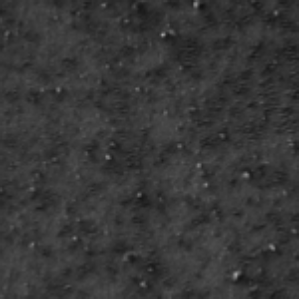
Label: frost